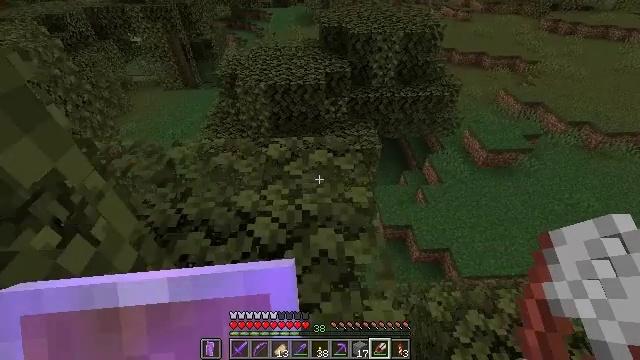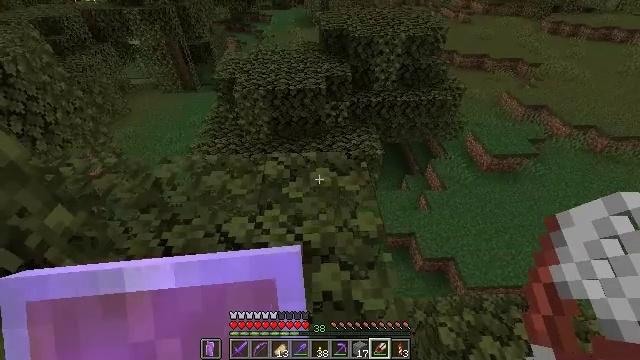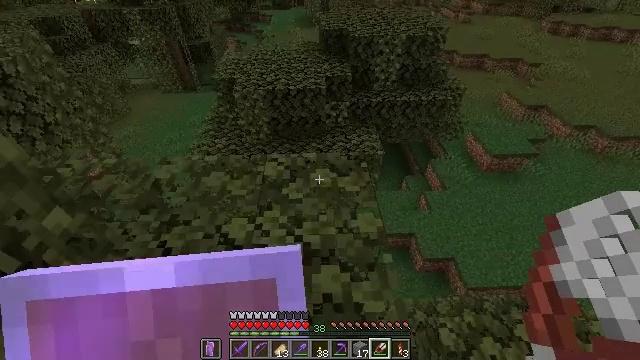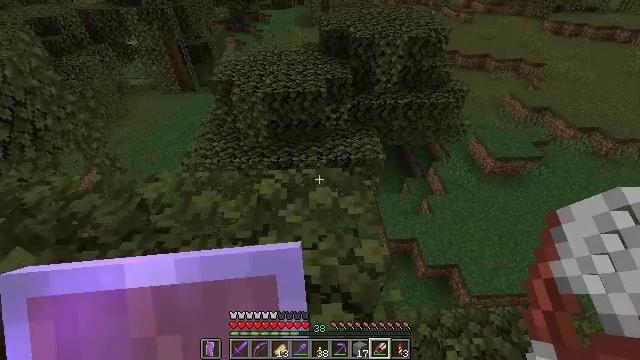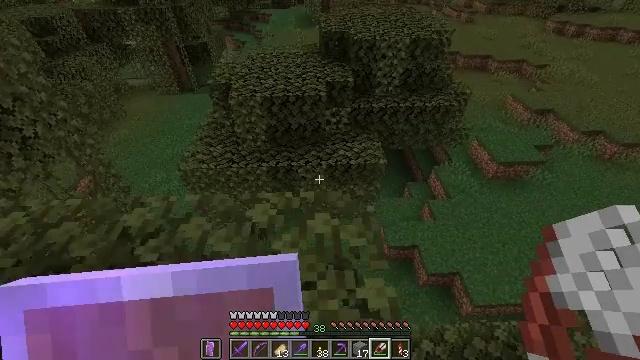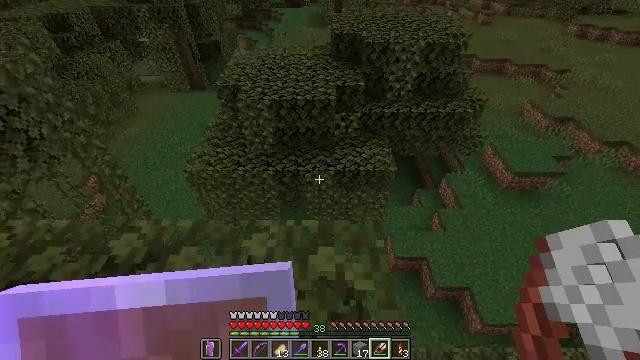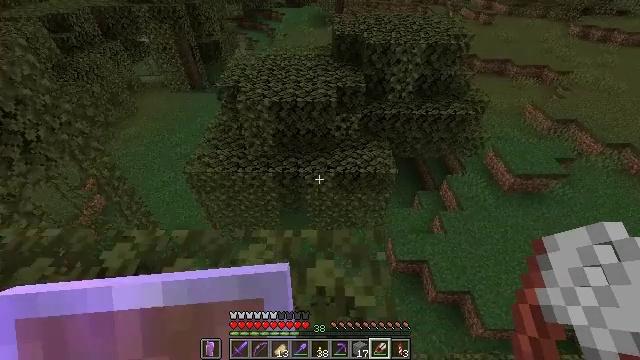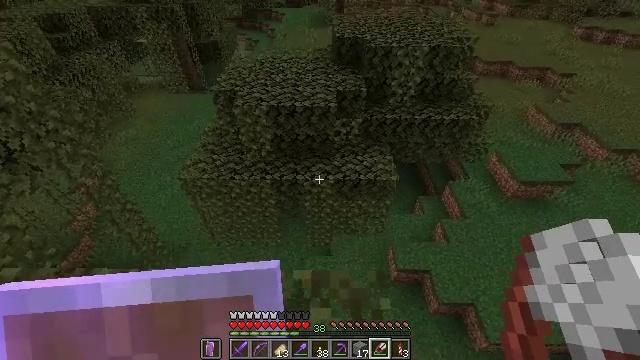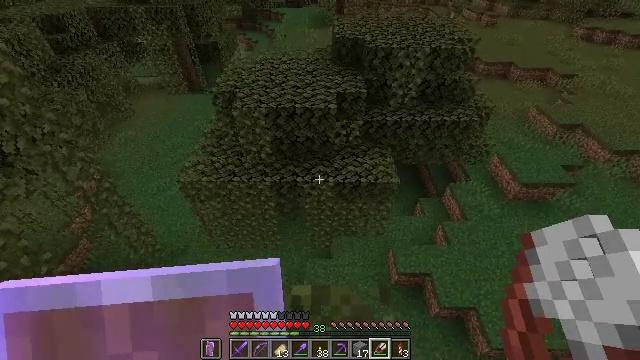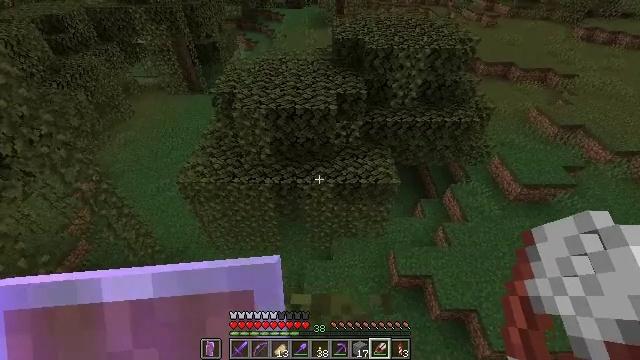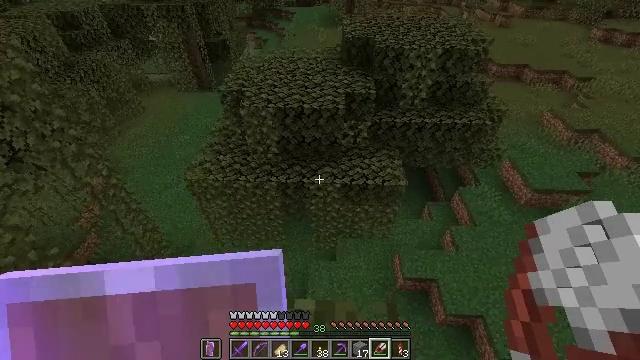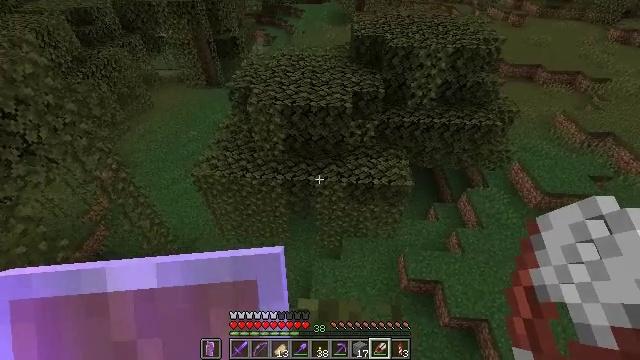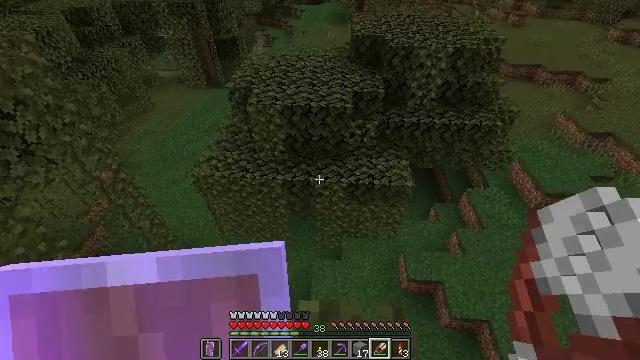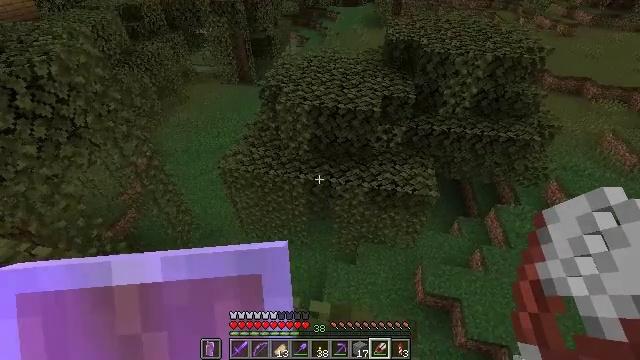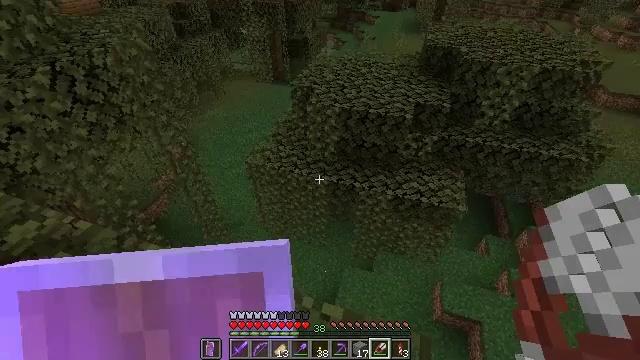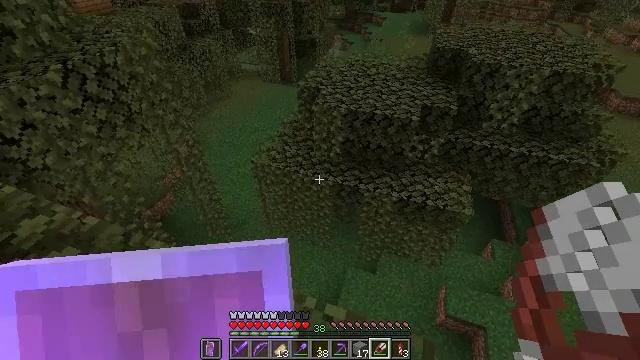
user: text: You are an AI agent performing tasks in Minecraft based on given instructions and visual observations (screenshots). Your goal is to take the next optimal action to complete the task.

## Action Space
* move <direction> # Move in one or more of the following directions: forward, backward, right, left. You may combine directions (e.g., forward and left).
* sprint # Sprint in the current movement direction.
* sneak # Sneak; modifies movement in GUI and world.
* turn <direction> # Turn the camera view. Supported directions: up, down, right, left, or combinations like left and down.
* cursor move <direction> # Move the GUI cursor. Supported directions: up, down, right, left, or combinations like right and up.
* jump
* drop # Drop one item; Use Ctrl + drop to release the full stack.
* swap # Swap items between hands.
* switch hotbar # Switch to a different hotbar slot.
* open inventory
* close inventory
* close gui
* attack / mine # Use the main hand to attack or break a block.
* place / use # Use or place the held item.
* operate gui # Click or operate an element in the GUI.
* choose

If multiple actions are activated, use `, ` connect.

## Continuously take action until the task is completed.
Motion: motion action
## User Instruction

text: Retrieve vines from walls or cliffs.
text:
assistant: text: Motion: move forward
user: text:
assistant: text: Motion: move forward
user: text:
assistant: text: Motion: move forward
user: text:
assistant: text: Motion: move forward
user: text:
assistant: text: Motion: move forward, turn left
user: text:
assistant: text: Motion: move forward
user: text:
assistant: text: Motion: move forward
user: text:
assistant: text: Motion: no_op
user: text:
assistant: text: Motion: no_op
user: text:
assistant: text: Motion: turn left
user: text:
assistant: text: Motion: turn left
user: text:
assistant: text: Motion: no_op
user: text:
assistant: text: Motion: turn left
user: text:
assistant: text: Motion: turn left
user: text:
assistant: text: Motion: turn left
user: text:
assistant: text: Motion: no_op
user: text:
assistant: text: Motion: no_op
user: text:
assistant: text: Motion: no_op
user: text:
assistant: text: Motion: no_op
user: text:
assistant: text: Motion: no_op
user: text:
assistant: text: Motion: no_op
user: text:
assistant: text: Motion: no_op
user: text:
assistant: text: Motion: no_op
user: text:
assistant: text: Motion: no_op
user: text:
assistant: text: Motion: no_op
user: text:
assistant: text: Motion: no_op
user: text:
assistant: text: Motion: no_op
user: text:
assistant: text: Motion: no_op
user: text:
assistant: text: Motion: move forward
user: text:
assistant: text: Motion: move forward